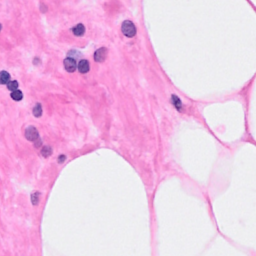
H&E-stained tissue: Breast